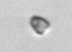
Label: Pyramimonas